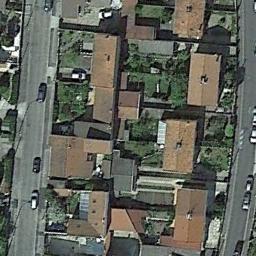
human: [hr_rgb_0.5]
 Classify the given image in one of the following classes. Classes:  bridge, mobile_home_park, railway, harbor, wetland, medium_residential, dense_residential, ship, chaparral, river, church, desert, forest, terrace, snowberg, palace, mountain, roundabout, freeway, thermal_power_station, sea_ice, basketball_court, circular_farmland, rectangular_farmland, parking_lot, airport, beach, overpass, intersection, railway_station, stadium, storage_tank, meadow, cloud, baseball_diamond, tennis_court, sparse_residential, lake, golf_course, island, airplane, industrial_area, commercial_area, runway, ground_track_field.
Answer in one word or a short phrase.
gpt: dense_residential